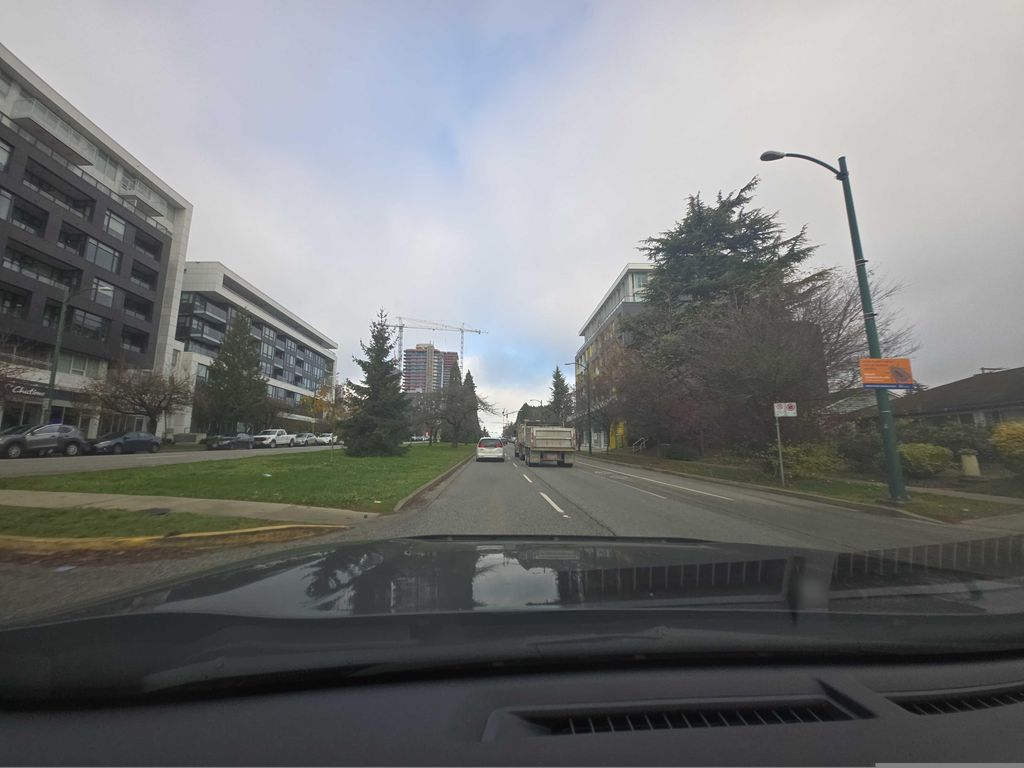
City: vancouver